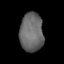
Tissue: skin
Cell type: Epithelial cells
Senescence score: 0.7109
Nuclear area (px): 891
Mean DAPI intensity: 104.943